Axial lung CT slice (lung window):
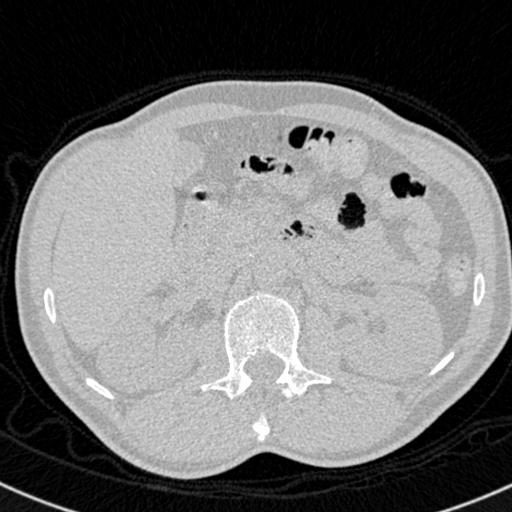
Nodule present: no